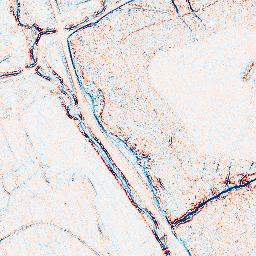
Category: edge_preserving
Decomposition family: bilateral
Decomposition parameters: d: 5
sigma_color: 100
sigma_space: 25
Upsampling method: lanczos
Upsampling parameters: scale: 8
Upsampling scale: 8